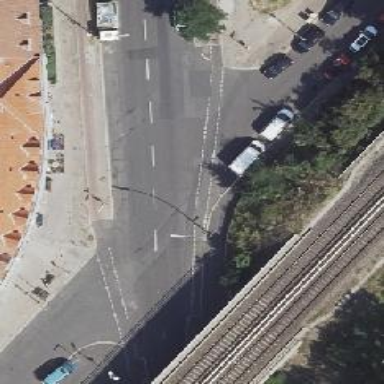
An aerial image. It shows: Asphalt footpath with unmarked crossing.